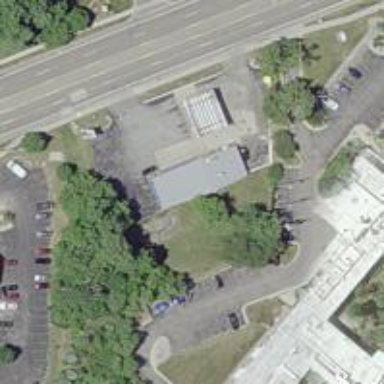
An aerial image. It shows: Convenience shop.